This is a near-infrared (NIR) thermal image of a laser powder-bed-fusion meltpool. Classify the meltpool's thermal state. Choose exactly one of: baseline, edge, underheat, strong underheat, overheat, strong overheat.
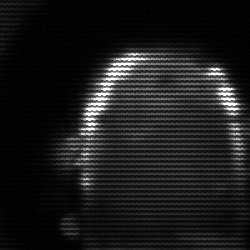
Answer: baseline